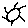
Label: sun